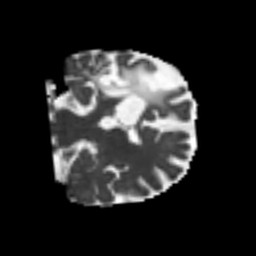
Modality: MD
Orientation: coronal
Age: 55
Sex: male
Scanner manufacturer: siemens
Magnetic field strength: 3 T
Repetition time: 4.987 s
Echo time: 0.0792 s